Question: I would like to get a label next to these inputs in the columns. I would like the label on the left of the input. I have tried a few different ways to add a label but I haven't been able with no luck. Maybe you can help me with mapping these inputs so it doesnt give me the "'#<AdminUser:0x007ff1f5661090>'"
relevant code
'''
panel "Order Details" do
attributes_table_for resource do
columns do
column do
span image_tag order.proof_url(:thumb).to_s
end
column do
columns do
column do
span order.id
end
column do
span order.start_date
end
end
columns do
column do
span order.admin_user
end
column do
span order.end_date
end
end
columns do
column do
span order.customer
end
column do
span order.order_status
end
end
columns do
column do
span order.order_category
end
column do
span order.order_priority
end
end
columns do
column do
span order.order_type
end
end
end
end
'''

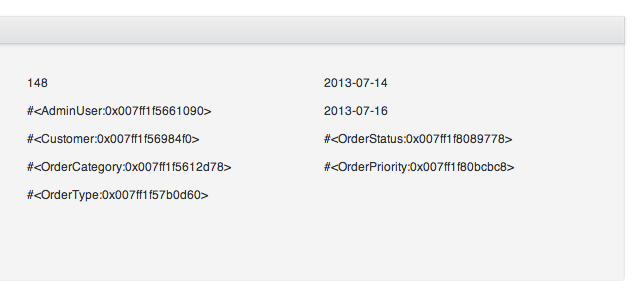
Answer: Well, you are printing the objects, so you get this '#<...>' stuff. What you want to do, and maybe is not that clear, is that you want to print the 'AdminUser' name, the 'Customer' name, the 'OrderType' description, etc.
So you need to modify your code to something like this:
'''
span order.admin_user.name
span order.customer.name
span order.order_category.description # Or whatever you do to describe the order type
'''
You need to print the model attribute, instead of the model itself.